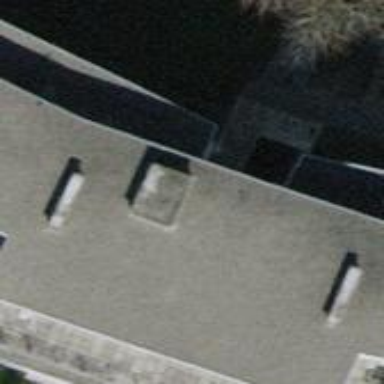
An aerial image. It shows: Building with flat roof.